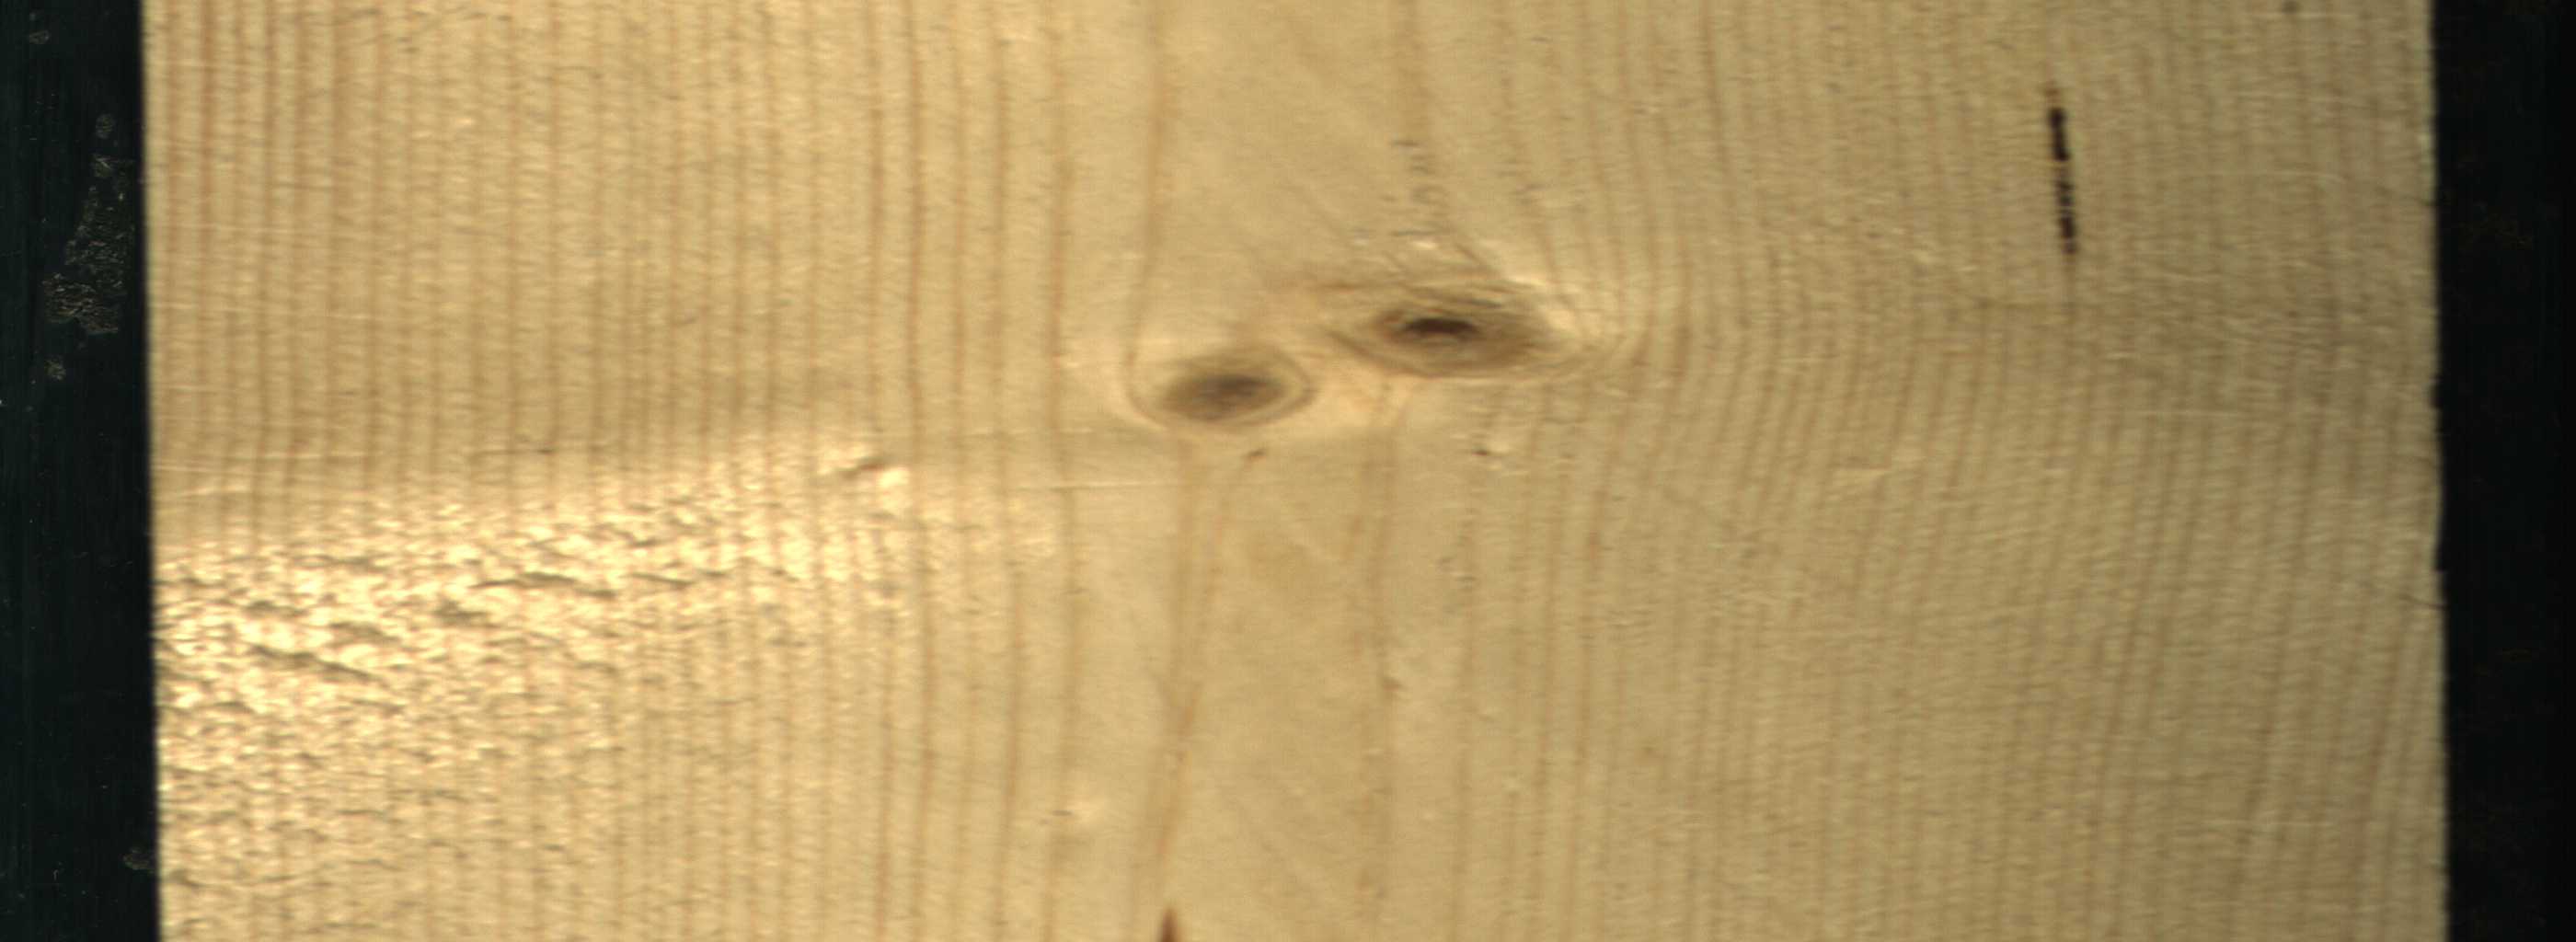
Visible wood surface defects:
resin
Live_Knot
Live_Knot